Question: I just want to display on a twig view the number of a property with a value defined like
'''
<div class="list-group">
{% for ticket in tickets %}
{% if ticket.statut == 'En attente' %}
{{ loop.index }}
{{ ticket.statut }}
<div class="d-flex justify-content-start"><a href="{{ path('ticket', {id:ticket.id}) }}" class="list-group-item list-group-item-action active"><i class="fas fa-ticket-alt"></i> {{ ticket.getNomProduit }}</div></a>
{% endif %}
{% endfor %}
</div>
'''
but i got the right number(2) but i would only display the number of this specific ticket with value "En attente"

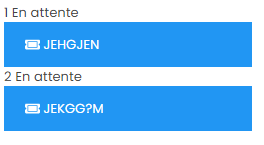
Answer: If I had to implement such a thing, I would do it somewhere in the PHP controller, something like this:
'''
// In the controller:
$ticketsEnAttente = array_filter($tickets,
function($ticket) {
return $ticket['statut'] === 'En attente';
}
);
return $this->render('my_template.html.twig', [
'tickets_en_attente' => $ticketsEnAttente,
]);
'''
Then it is trivial to show the count and the different tickets in Twig, something like:
'''
<div>
{{ tickets_en_attente | length }} tickets en attente:
</div>
{% for ticket in tickets_en_attente %}
{{ loop.index }}
<div class="d-flex justify-content-start">
<a href="{{ path('ticket', {id:ticket.id}) }}" class="list-group-item list-group-item-action active">
<i class="fas fa-ticket-alt"></i>
{{ ticket.getNomProduit }}
</div>
</a> {# NOTE: there is an html error in your code, </div> and </a> are inverted #}
{% endfor %}
'''
The only difference here is that the loop index will not be the same as the original code you gave, because it takes only into account the filtered list.
In a general way, it is a good idea to put as few as possible complex computations in the twig templates. Controllers and services are a better place for it.
### EDIT
To answer to your comment, if there are several statuses, you can create a variable which groups tickets by their status:
'''
// In your controller:
// Mock data:
$tickets = [
[ 'id' => 1, 'statut' => 'Ferme' ],
[ 'id' => 2, 'statut' => 'En attente' ],
[ 'id' => 3, 'statut' => 'Ouvert' ],
[ 'id' => 4, 'statut' => 'En attente' ],
];
// Group tickets by status:
$ticketsByStatus = [];
foreach ($tickets as $ticket) {
$ticketsByStatus[$ticket['statut']][] = $ticket;
}
// This is equivalent to writing this by hand:
$ticketsByStatus = [
'Ferme' => [
[ 'id' => 1, 'statut' => 'Ferme' ],
],
'En attente' => [
[ 'id' => 2, 'statut' => 'En attente' ],
[ 'id' => 4, 'statut' => 'En attente' ],
],
'Ouvert' => [
[ 'id' => 3, 'statut' => 'Ouvert' ],
],
];
return $this->render('default/index.html.twig', [
'tickets_by_status' => $ticketsByStatus,
]);
'''
Then you can iterate over each status in the template (or access them manually if you prefer), something like this:
'''
{% for status in tickets_by_status|keys %}
<h4>{{ status }}:</h4>
<ul>
{% for ticket in tickets_by_status[status] %}
<li>
{{ ticket.id }}
{# {{ ticket.getNomProduit }} #}
</li>
{% endfor %}
</ul>
{% endfor %}
'''
Up to you to make this fit to your own needs.